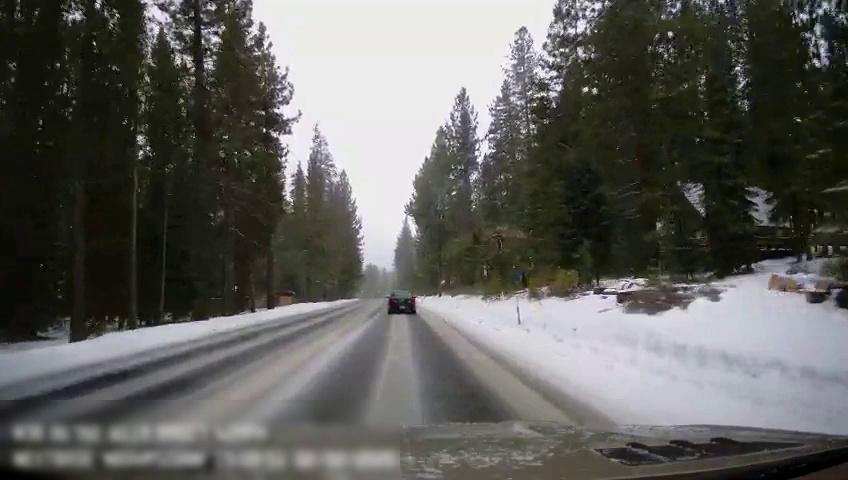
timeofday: Day
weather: Snowy
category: Drivable Space
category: Vehicles | Car
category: Lanes | Current Lane